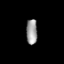
Tissue: lung
Cell type: Myeloid cells
Senescence score: 0.6428
Nuclear area (px): 275
Mean DAPI intensity: 154.422